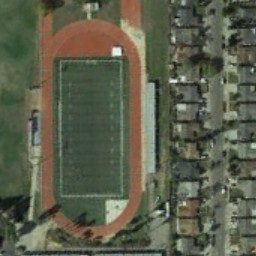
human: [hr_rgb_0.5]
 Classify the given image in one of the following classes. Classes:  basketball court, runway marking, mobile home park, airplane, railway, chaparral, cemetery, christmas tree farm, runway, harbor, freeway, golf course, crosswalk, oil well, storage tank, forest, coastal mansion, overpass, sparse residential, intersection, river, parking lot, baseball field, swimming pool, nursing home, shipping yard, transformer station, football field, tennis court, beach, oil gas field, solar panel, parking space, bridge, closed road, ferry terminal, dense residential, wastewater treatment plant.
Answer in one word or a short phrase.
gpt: football field